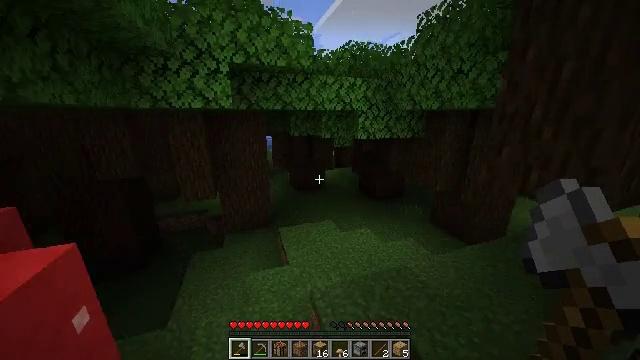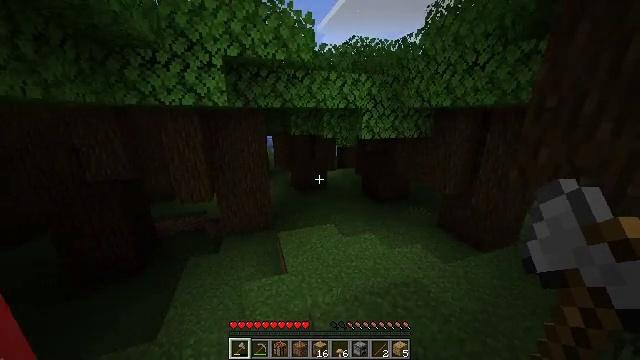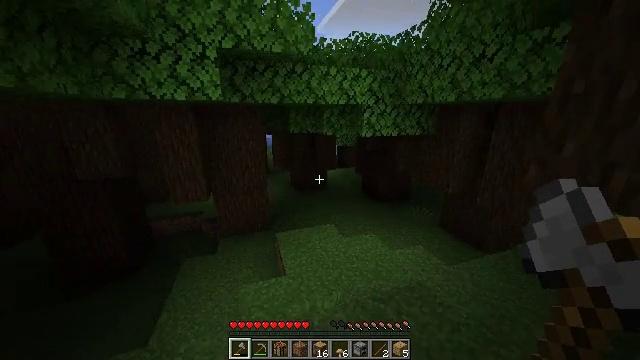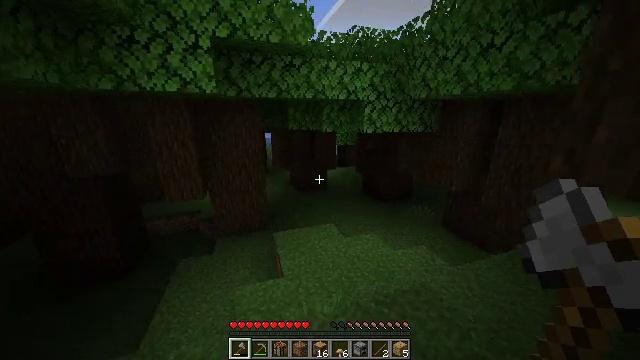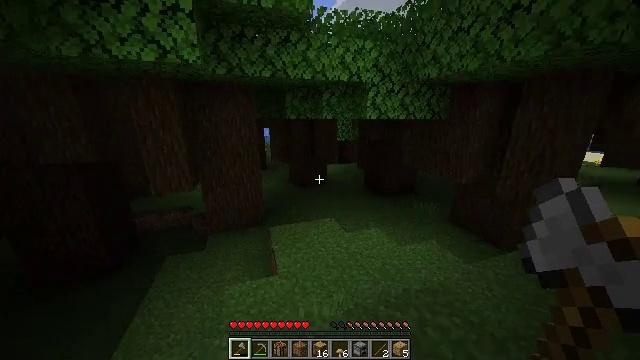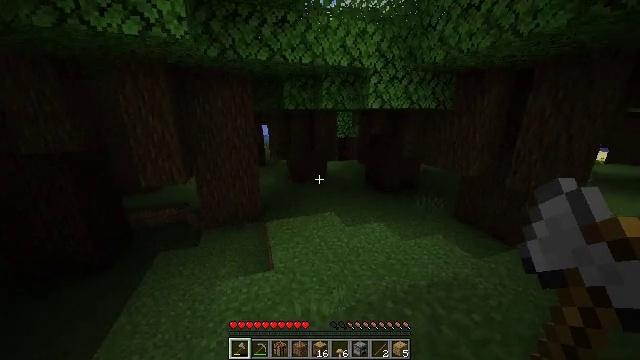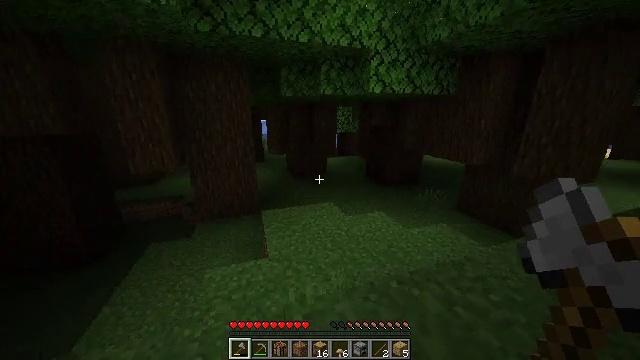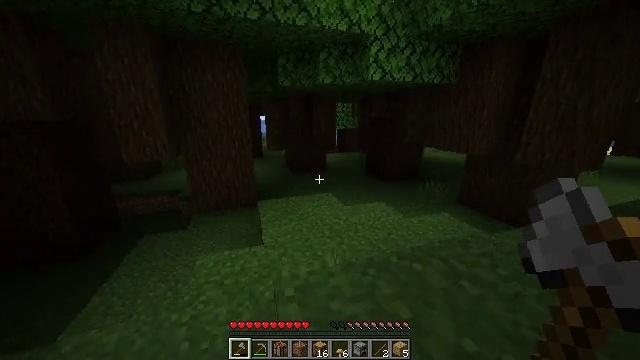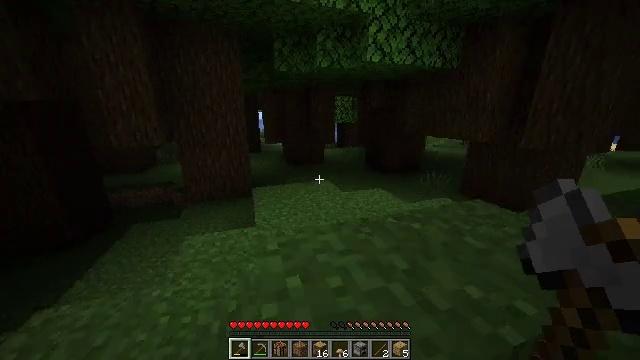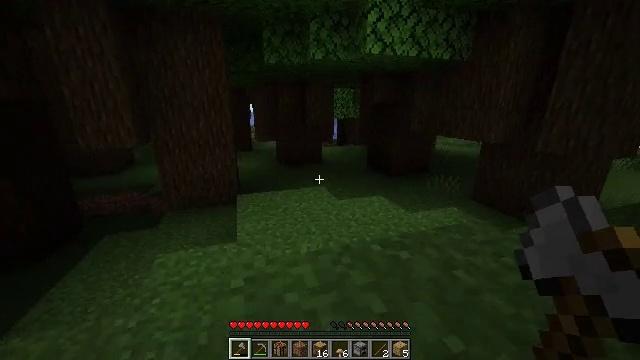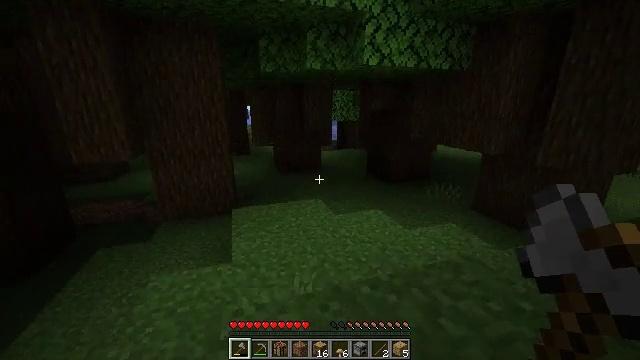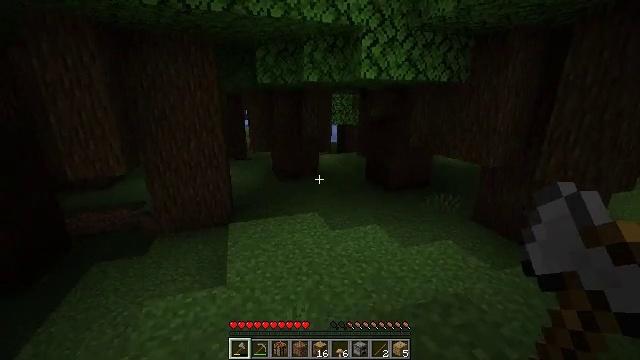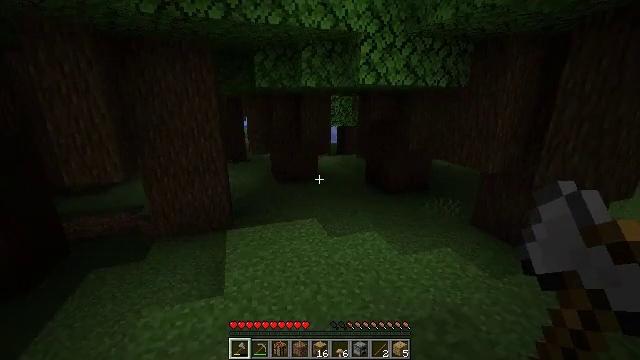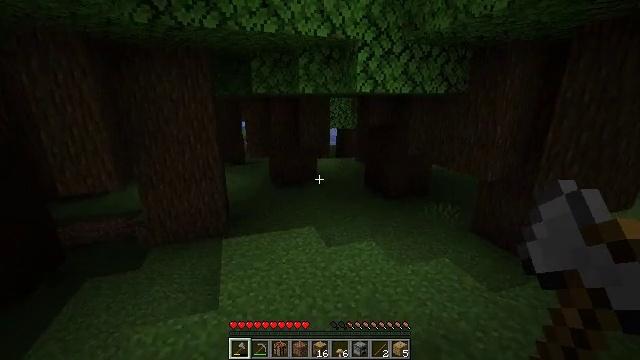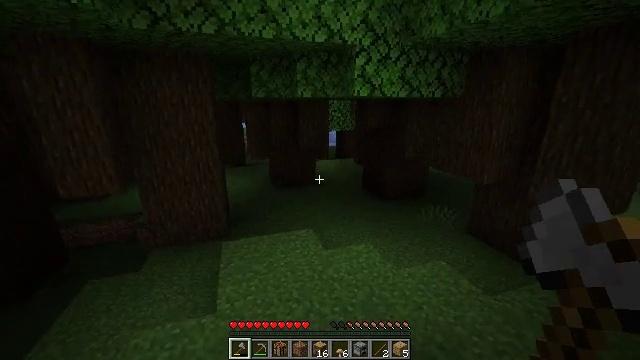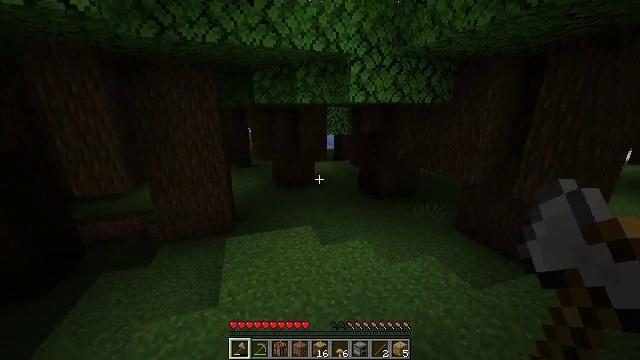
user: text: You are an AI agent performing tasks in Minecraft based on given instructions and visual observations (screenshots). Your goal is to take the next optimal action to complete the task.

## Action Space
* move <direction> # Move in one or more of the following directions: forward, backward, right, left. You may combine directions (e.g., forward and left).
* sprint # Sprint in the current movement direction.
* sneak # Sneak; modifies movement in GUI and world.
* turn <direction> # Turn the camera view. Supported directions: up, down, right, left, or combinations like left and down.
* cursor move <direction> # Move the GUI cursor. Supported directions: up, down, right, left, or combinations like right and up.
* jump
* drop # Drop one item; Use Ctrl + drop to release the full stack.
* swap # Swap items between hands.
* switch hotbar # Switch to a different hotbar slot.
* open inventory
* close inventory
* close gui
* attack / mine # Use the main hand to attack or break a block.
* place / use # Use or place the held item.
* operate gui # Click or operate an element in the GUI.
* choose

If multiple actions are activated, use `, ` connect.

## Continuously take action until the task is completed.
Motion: motion action
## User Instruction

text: Break the brown mushroom block to collect materials.
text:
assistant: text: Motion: move forward, sprint, jump
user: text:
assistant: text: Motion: move forward, sprint, jump
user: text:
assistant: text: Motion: move forward, sprint, jump
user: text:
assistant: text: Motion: move forward, sprint, jump
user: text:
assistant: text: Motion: move forward, sprint, jump
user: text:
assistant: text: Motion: move forward, sprint, jump
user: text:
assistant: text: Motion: move forward, sprint, jump
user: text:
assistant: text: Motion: move forward, sprint, jump
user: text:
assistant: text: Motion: move forward, sprint, jump
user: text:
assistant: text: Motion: move forward, sprint, jump
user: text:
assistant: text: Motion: move forward, sprint, jump
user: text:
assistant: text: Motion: move forward, sprint, jump
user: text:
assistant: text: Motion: move forward, sprint, jump
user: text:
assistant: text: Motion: move forward, sprint, jump
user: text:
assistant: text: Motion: move forward, sprint, jump
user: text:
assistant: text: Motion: move forward, sprint, turn right, jump
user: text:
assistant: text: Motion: move forward, sprint, turn right, jump
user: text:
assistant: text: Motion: move forward, sprint, turn right and up
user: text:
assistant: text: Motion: move forward, sprint, turn right
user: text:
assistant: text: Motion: move forward, sprint, turn right
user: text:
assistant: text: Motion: move forward, sprint
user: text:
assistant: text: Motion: move forward, sprint
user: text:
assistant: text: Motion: move forward, sprint
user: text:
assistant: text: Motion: move forward and move left, sprint, turn right
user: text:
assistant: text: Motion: move forward and move left, sprint, turn right
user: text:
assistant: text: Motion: move forward and move left, sprint, turn right and up
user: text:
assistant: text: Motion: move forward and move left, sprint, turn right
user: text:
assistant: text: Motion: move forward, sprint, turn right
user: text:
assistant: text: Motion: move forward, sprint, turn right
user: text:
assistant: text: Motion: move forward, sprint